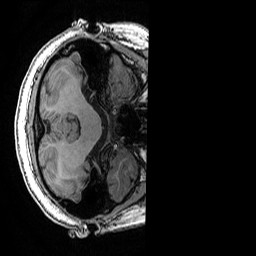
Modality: T1w
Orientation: axial
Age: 21
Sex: female
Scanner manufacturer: ge
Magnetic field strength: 3 T
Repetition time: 0.007 s
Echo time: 0.00342 s